Question: I am generating a two column table. When the text is too long, instead of it wrapping to the next COLUMN, it continues to the next page. Why isnt it wrapping to the next column on the same page when the text overflows?
here is what Im talking about:

'''
string[] stringList = new string[] {"long string 1", "long string 2"};
Document doc = new Document(PageSize.LETTER);
Paragraph paragraph = new Paragraph();
PdfPTable table = new PdfPTable(2);
table.WidthPercentage = 100;
table.SplitLate = false;
foreach (var item in stringList) {
paragraph.Add(item);
}
PdfPCell cell = new PdfPCell(paragraph);
cell.Colspan = 1;
table.AddCell(cell);
paragraph = new Paragraph();
doc.Add(table);
'''
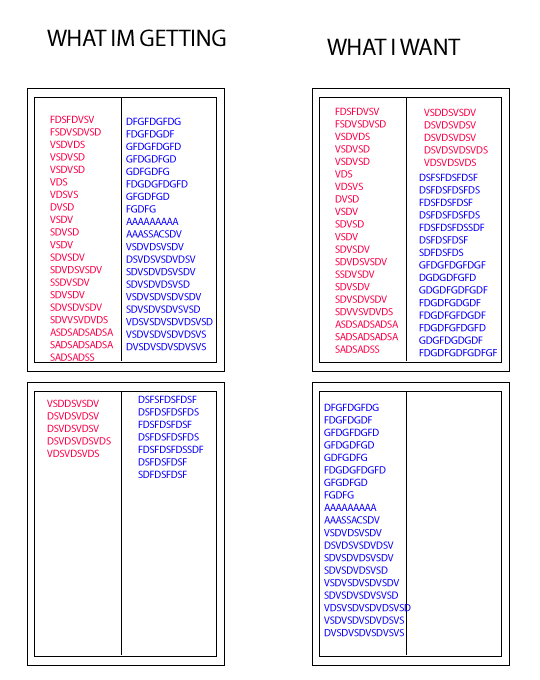
Answer: An iTextSharp table behaves the same way that an HTML or Excel table behaves. A cell in "column a" will always stay in that column, it will never overflow into another column. Imagine a 3 row 2 column table like below and imagine if one cell could overflow into another column:
'''
| Name | Salary |
-------------------
| Alice | 5,000 |
| Bob | 50,000, |
| 000 | Charlie |
| 10,000
'''
Instead, HTML, Excel, iTextSharp and most tabular software will do something like this:
'''
| Name | Salary |
-------------------
| Alice | 5,000 |
| Bob | 50,000, |
| | 000 |
| Charlie| 10,000 |
'''
This method preserves the intention of the tabular data. Programs such as Adobe InDesign do allow you to specify overflows manually but I've never seen this feature in iTextSharp and I would be very surprised if it did exist.